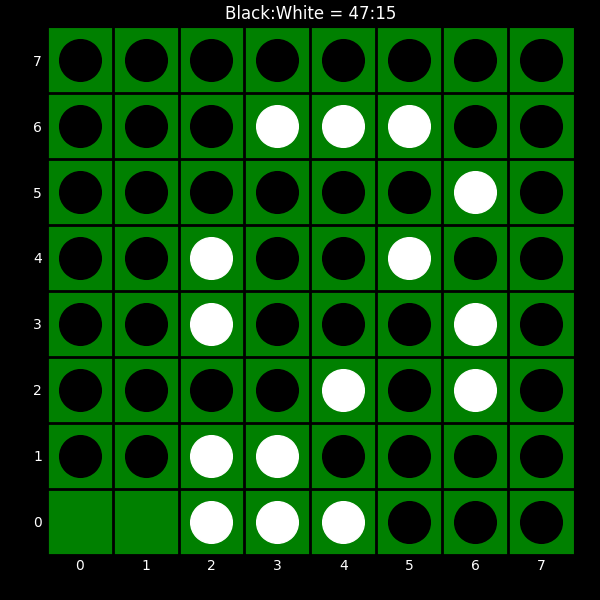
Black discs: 47
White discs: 15